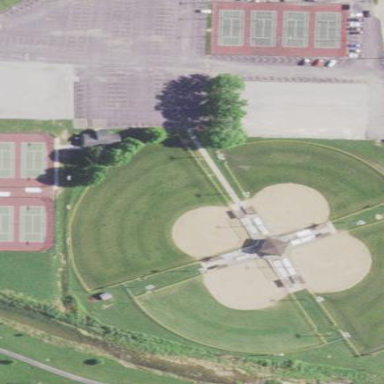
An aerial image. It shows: Baseball pitch for leisure and sports activities.